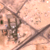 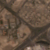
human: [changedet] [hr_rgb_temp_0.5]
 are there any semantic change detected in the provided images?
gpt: The crossroads was extended.